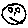
Label: smiley face